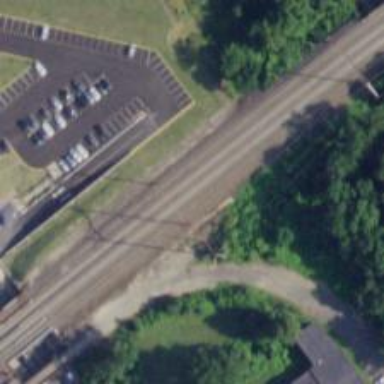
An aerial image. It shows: Railway track with contact line for electrification.